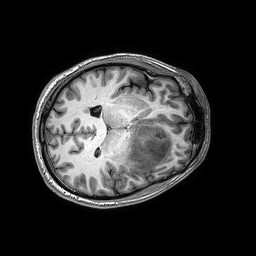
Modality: T1w
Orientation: axial
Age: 30
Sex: male
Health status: ill
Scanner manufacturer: philips
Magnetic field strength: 3 T
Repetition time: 0.006733 s
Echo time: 0.003022 s